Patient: sex M, age 58
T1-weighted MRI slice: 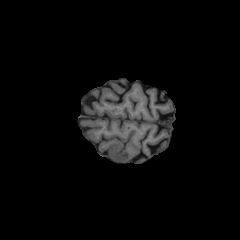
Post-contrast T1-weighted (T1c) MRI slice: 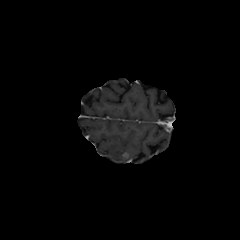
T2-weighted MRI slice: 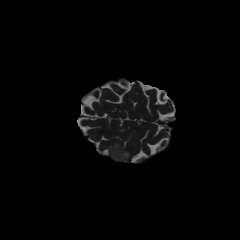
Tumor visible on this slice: yes
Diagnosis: Glioblastoma, IDH-wildtype
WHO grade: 4